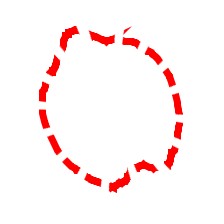
Shape: circle